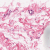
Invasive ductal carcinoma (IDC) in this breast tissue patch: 0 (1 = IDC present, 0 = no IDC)